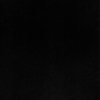
Label: dusty